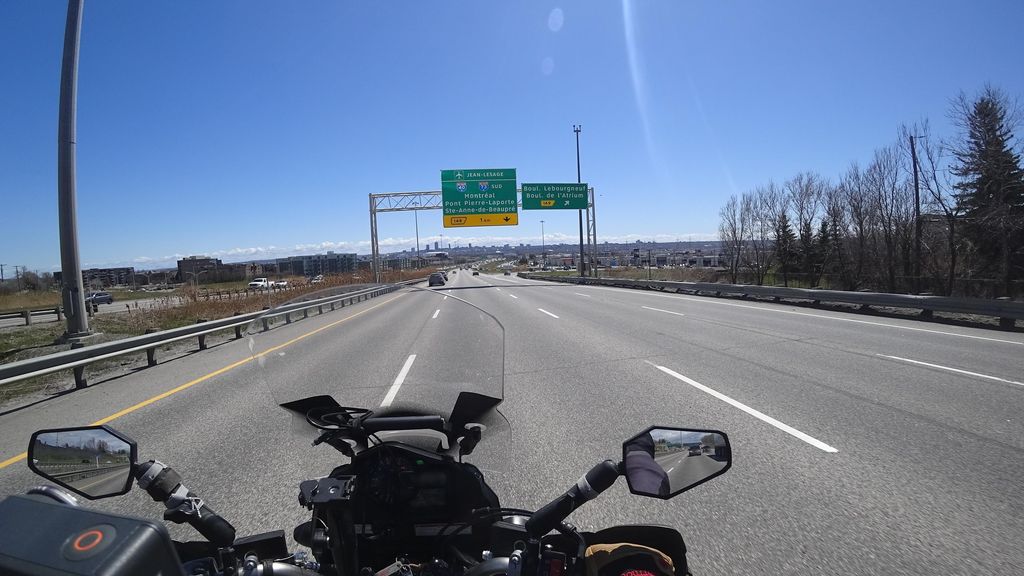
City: quebec_city